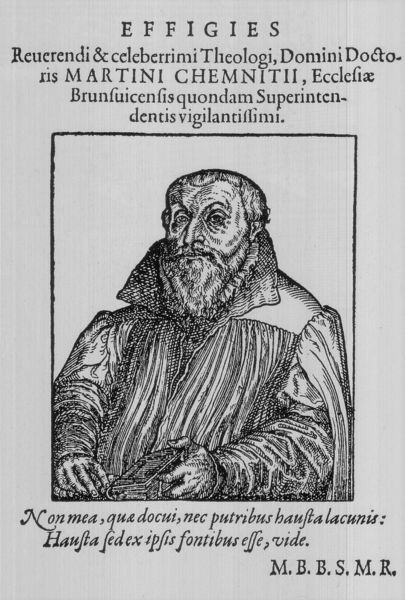
Titel: Bildnis des Martin Chemnitz d.Ä. (eig. Kemnitz, lat. Chemnitius)
Institution: (Seriendruck)
Schlagwörter: dunkel, hand, mann, schatten, umhang, weiß, sitzen, fenster, finger, frisur, grau, haar, hell, hintergrund, licht, mund, nase, ohr, schwarz, stirn, blick, alt, bart, jacke, augen, bibel, falten, gesicht, kragen, mensch, rahmen, vollbart, bild, bildnis, hals, hände, portrait, porträt, kirche, geistlicher, gewand, haare, mantel, blatt, augenbrauen, brustbild, bruststück, en face, frontal, kinn, lippen, locken, renaissance, schulter, schultern, holzschnitt, schrift, wangen, grafik, graphik, rand, inschrift, brauen, datum, deutsch, faltenwurf, glatt, punkte, buch, druck, lithographie, radierung, stich, titel, hakennase, seite, illustration, text, buchstaben, überschrift, adeliger, kurz, buchdruck, talar, fingernägel, portät, herzog, mönch, luther, gelehrter, zeilen, dürer, kupferstich, quadrat, doktor, latein, lateinisch, stick, protrait, martin, chrift, seriendruck, rahmens, bildausschnitt, schaube, theologe, cranach, folio, buschstaben, theologie, lange nase, buchstanben, chemnitz, martini, assen, buchf, effigies, hoher kragen, lteinisch, mannschrift, rmel, chemnitii, superintendent, chemitz